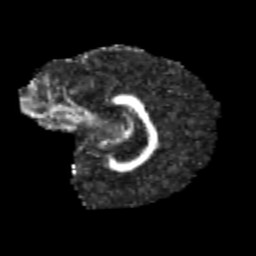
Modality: FA
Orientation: sagittal
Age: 12
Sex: female
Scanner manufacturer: siemens
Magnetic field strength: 3 T
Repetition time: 3.8 s
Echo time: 0.07 s